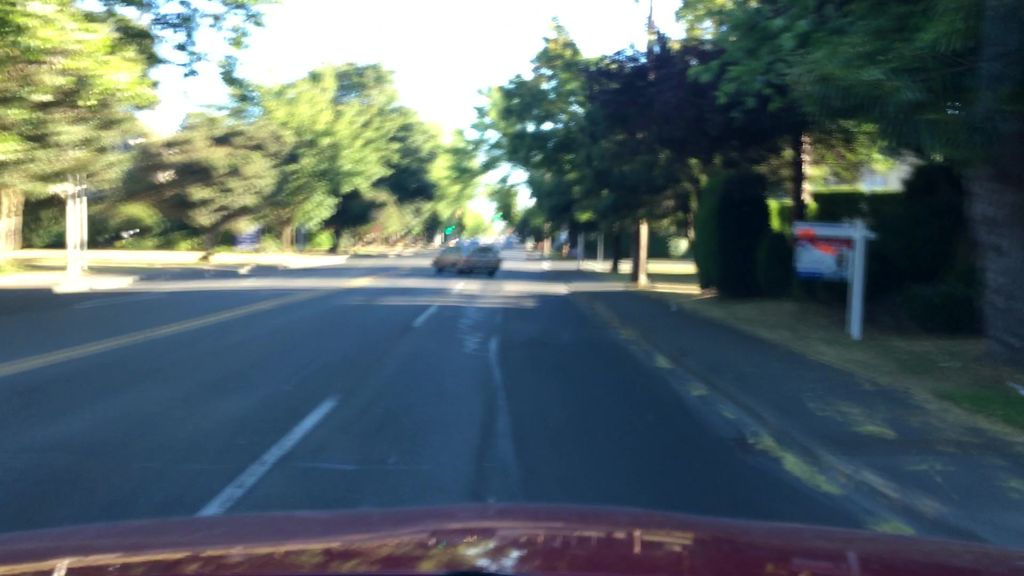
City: victoria